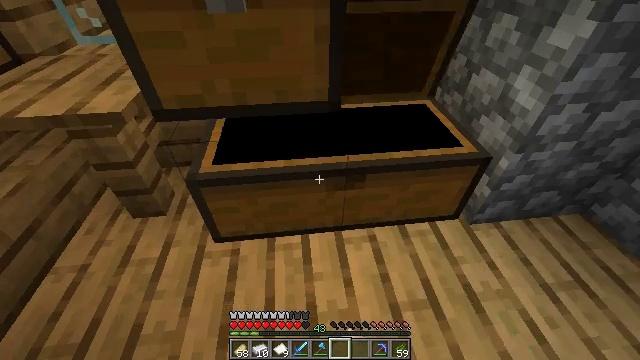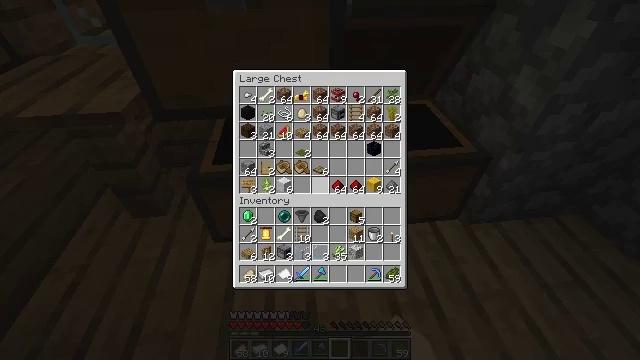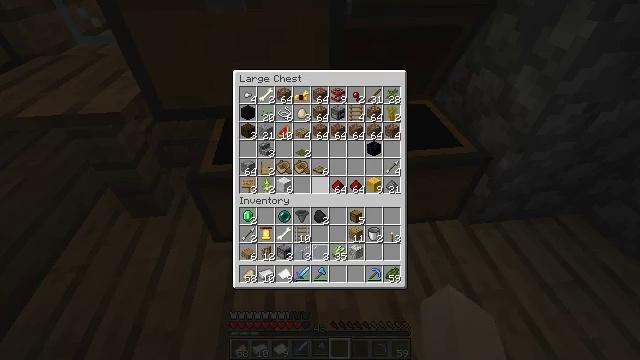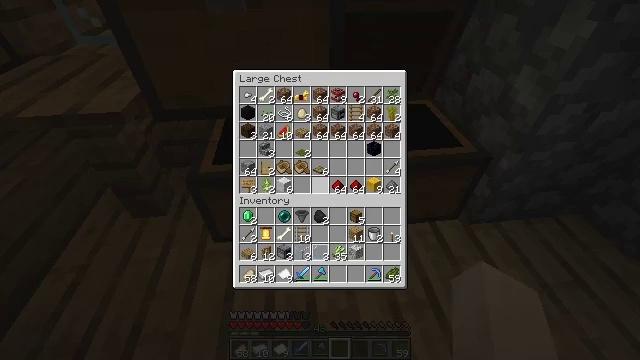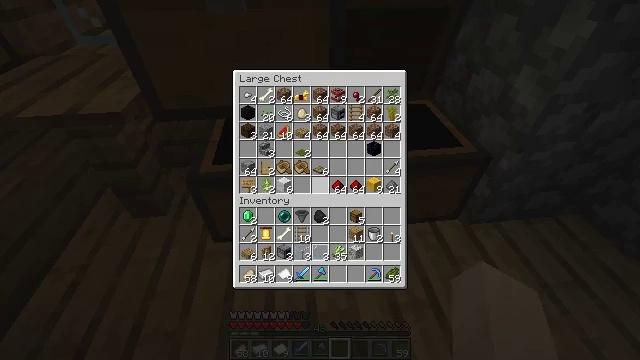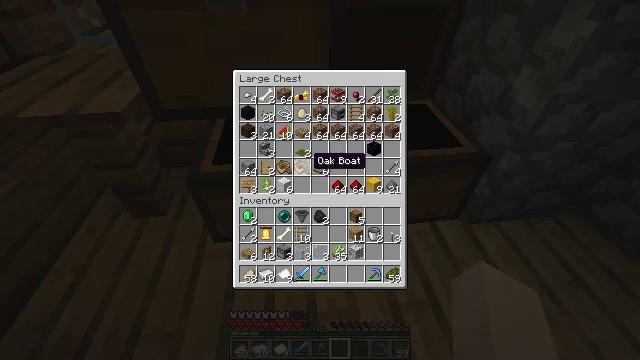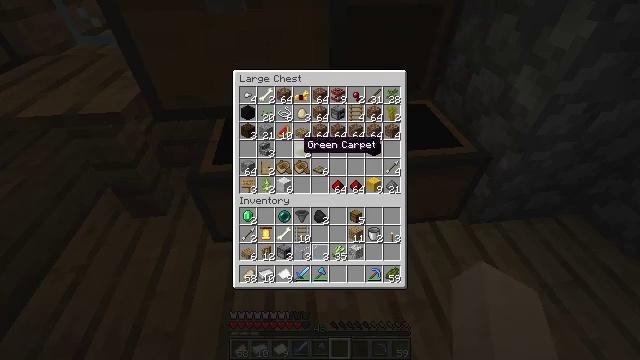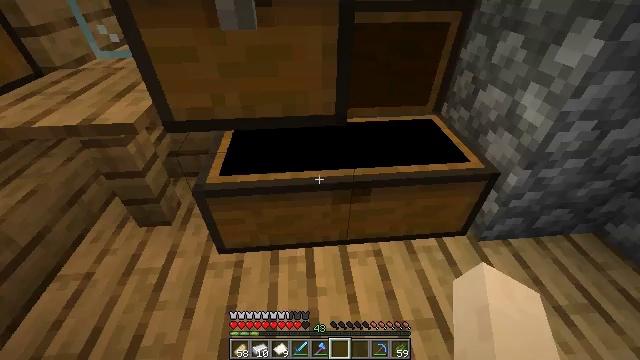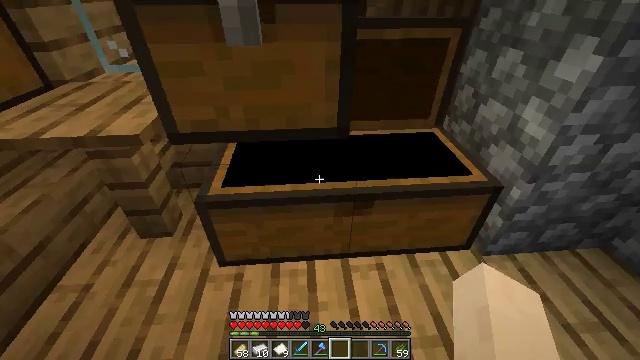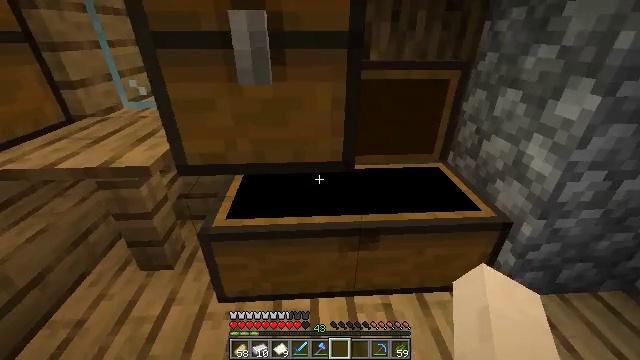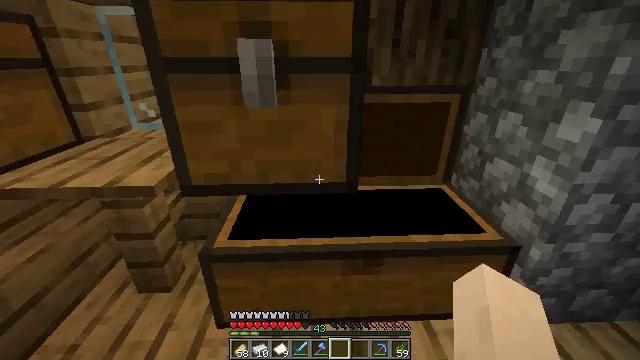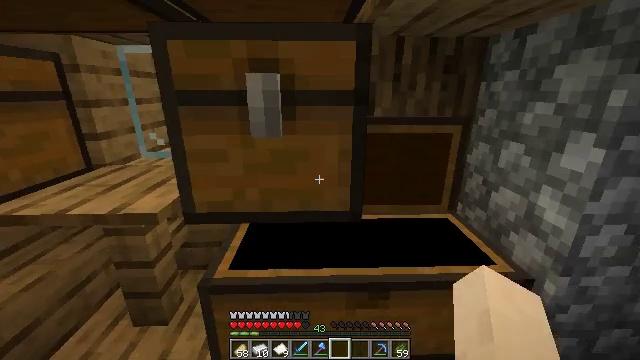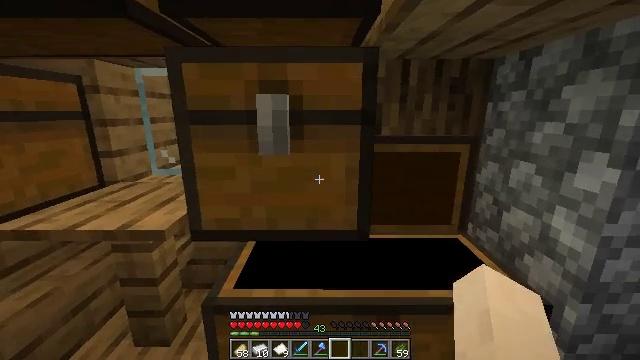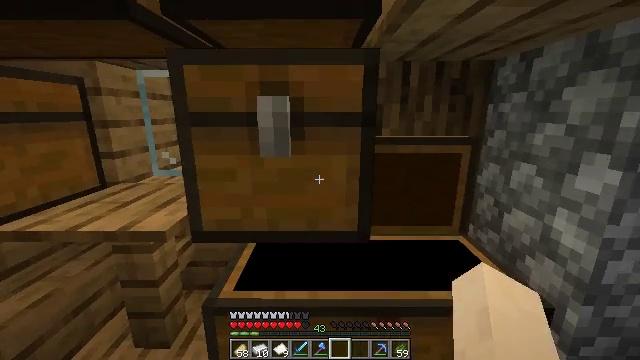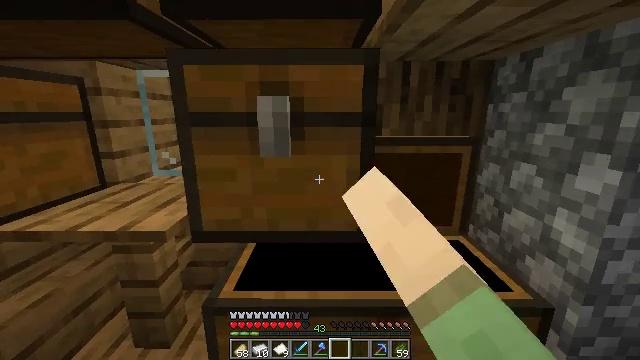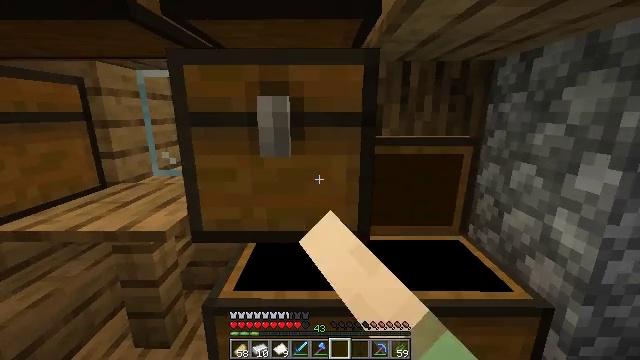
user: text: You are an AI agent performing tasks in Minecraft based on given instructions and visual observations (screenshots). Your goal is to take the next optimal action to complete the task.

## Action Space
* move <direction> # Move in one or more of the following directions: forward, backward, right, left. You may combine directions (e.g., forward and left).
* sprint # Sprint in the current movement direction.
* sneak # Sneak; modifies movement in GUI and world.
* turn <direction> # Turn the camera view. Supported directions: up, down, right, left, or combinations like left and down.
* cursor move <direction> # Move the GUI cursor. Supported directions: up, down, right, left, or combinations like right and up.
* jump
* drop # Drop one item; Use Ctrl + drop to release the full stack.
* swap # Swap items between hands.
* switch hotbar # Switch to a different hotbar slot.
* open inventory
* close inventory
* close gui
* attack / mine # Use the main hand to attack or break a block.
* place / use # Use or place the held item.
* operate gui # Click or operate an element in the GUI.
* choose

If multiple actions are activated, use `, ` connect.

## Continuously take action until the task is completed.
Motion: motion action
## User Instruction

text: Turn cactus into green dye using a furnace.
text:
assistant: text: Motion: open gui
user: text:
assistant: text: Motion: no_op
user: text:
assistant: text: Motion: no_op
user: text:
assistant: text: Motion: no_op
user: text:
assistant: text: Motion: cursor move left and up
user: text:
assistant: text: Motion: cursor move left and up
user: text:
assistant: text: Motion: cursor move left and up
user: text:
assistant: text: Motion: turn up, close gui
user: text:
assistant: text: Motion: turn left and up
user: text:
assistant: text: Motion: turn up
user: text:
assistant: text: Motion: turn up
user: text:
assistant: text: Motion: turn left and up
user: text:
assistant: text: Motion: use / place
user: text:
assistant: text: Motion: use / place
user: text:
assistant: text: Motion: use / place
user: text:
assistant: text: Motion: use / place
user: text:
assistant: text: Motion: no_op
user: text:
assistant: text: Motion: open gui
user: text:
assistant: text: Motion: no_op
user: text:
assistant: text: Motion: no_op
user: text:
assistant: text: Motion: no_op
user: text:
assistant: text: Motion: no_op
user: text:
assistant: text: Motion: no_op
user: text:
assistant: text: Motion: no_op
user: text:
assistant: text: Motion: no_op
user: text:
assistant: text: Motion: no_op
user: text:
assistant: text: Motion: no_op
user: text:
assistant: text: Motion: no_op
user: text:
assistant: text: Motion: cursor move up
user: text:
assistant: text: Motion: turn up, close gui